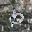
Label: 6